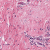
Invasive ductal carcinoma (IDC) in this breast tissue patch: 0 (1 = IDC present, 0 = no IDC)